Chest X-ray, AP view. Patient: 39 years old, sex F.
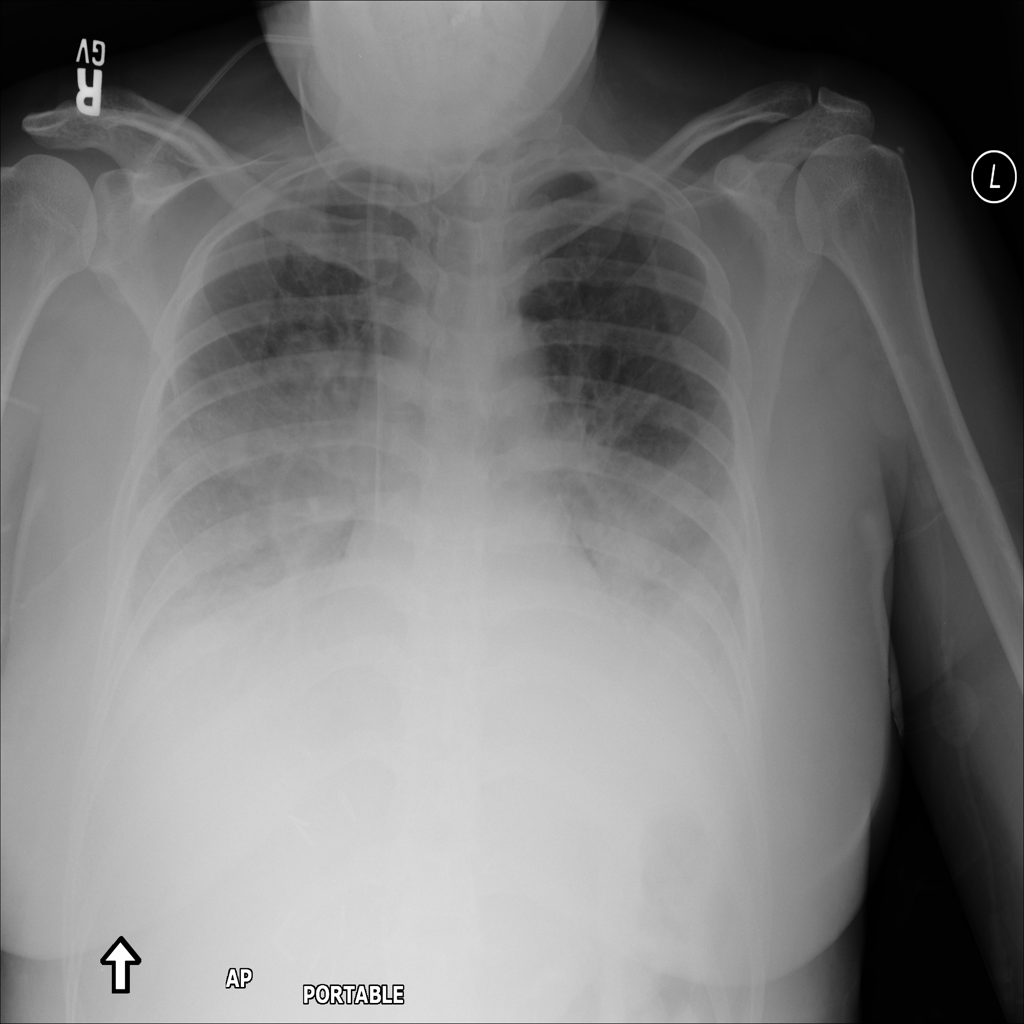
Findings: No Finding